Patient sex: M
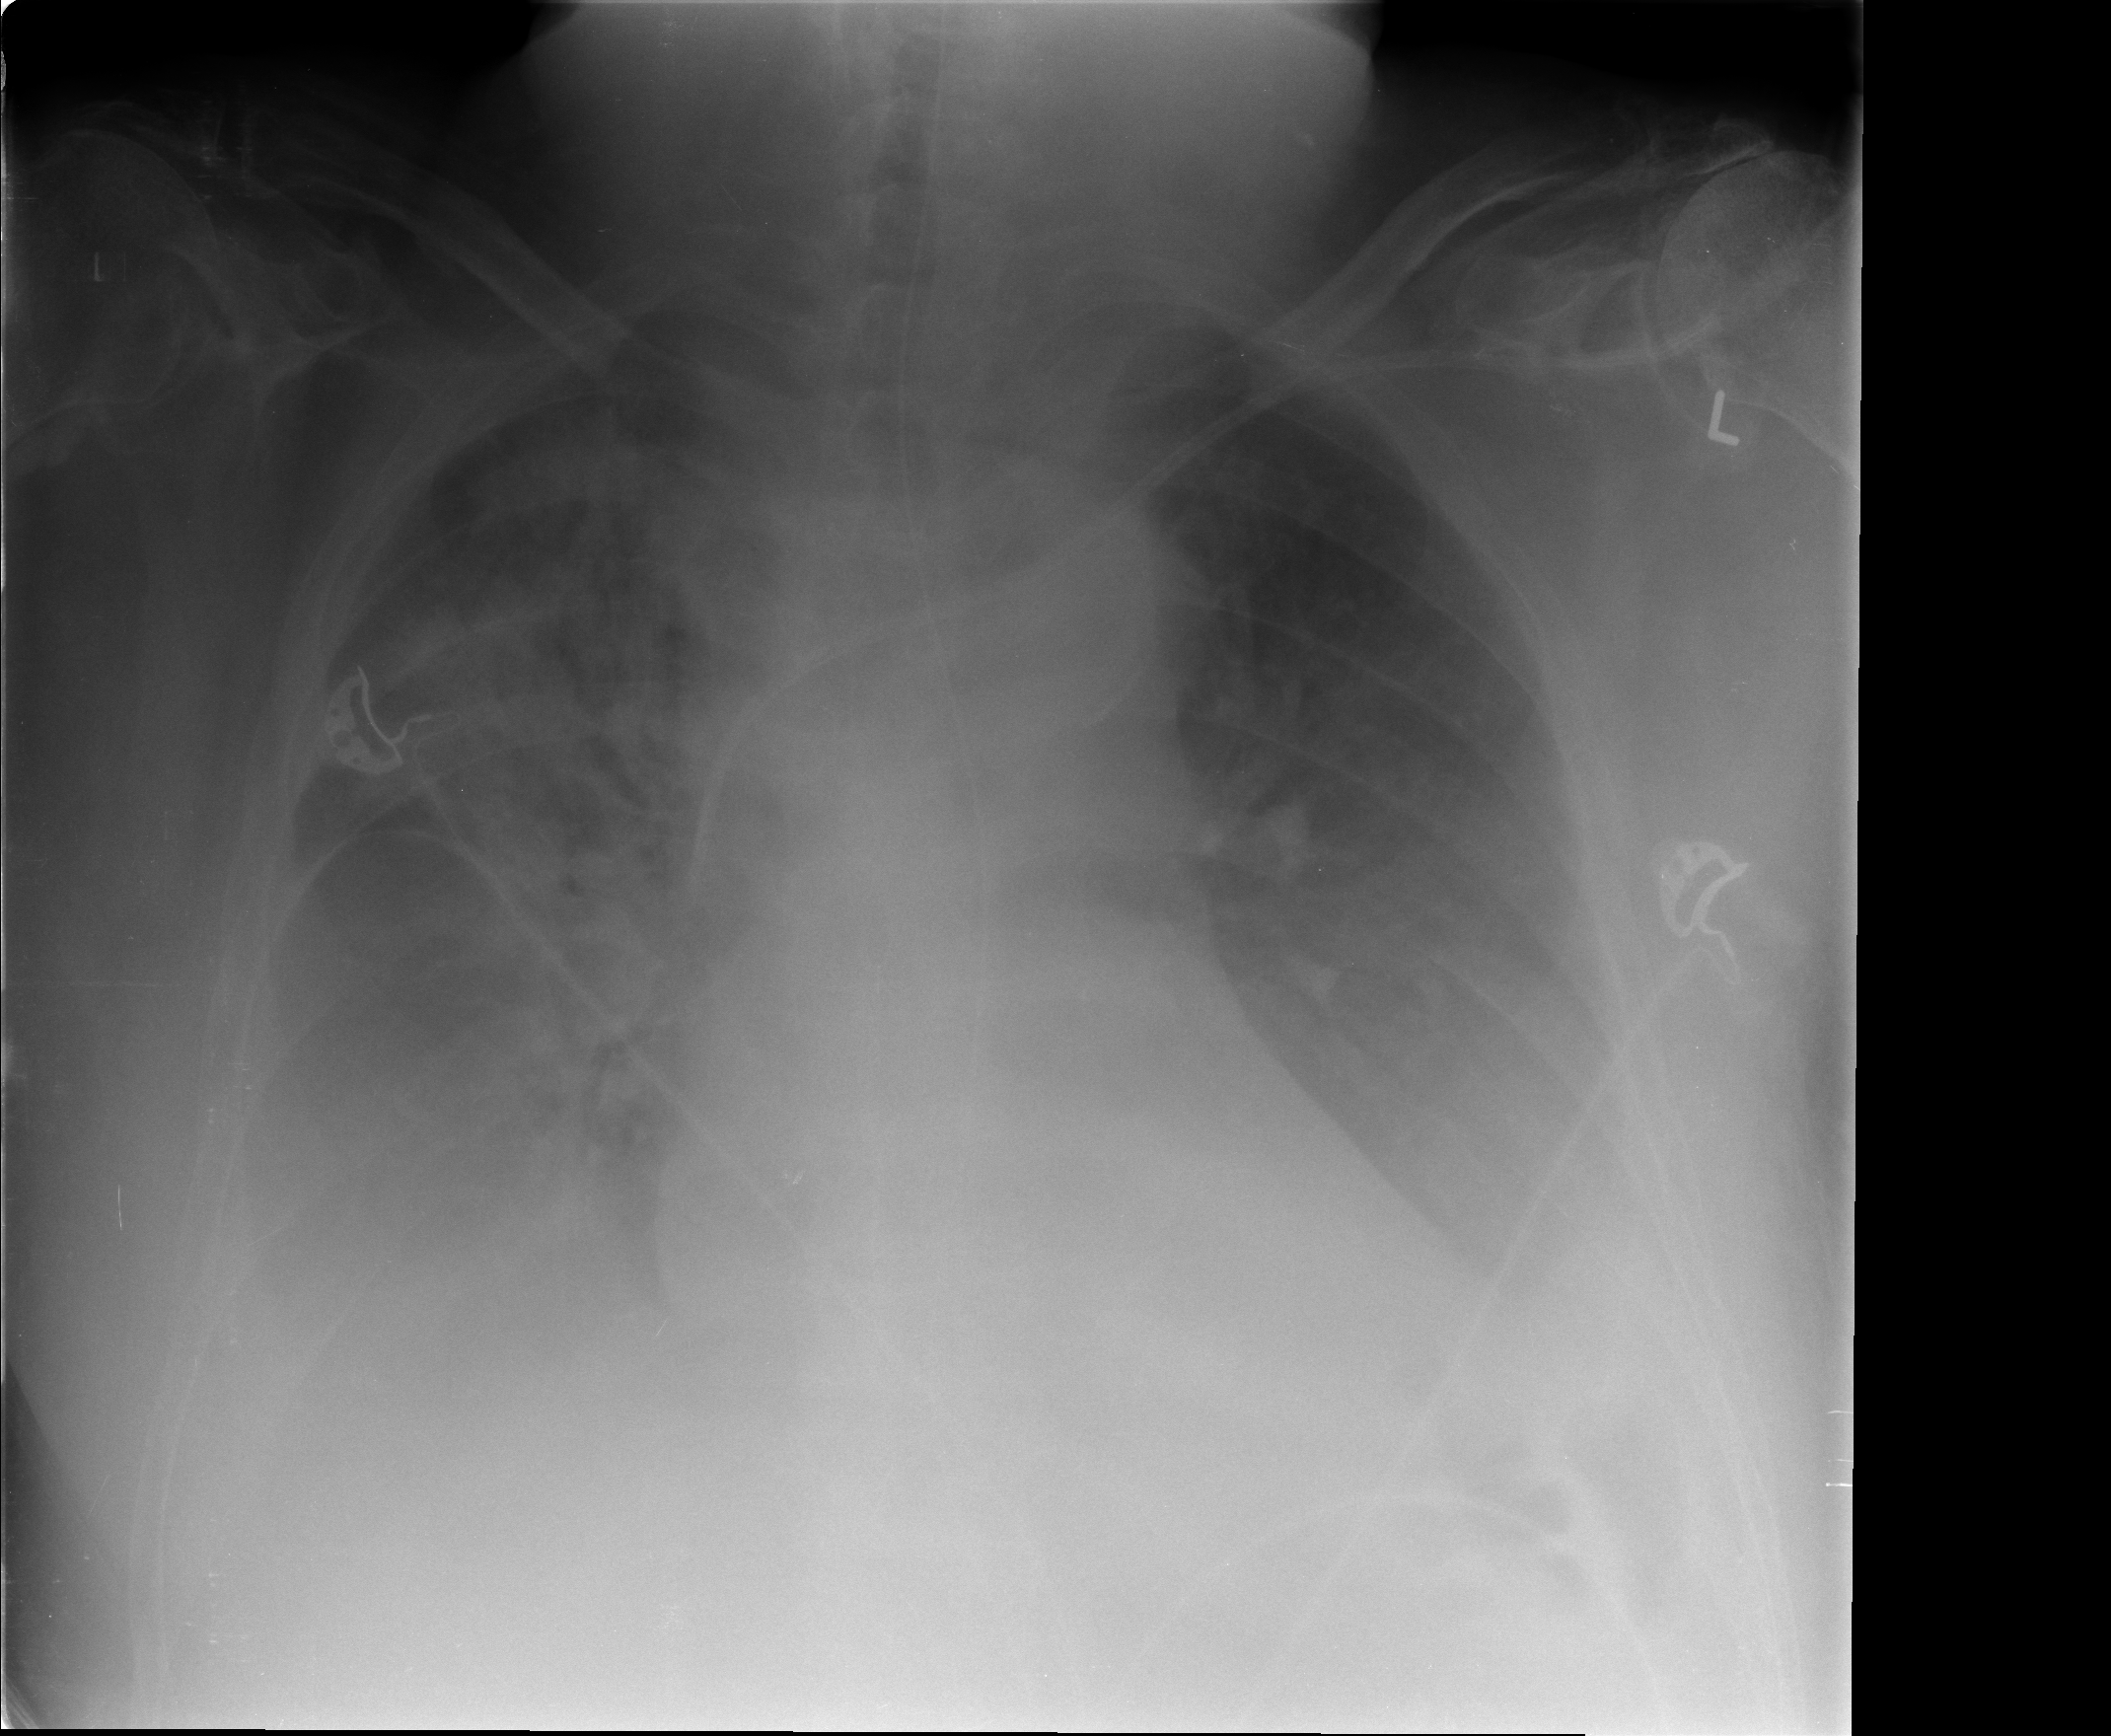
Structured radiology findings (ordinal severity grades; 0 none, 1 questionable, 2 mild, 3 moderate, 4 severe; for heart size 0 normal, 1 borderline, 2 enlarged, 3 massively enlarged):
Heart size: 1
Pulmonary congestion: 2
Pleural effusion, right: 3
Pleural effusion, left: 2
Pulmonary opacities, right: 4
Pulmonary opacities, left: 2
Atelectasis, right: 3
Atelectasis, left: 2